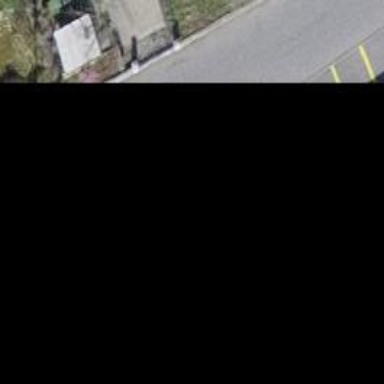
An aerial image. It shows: Sidewalk.